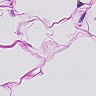
Metastatic tissue present: no